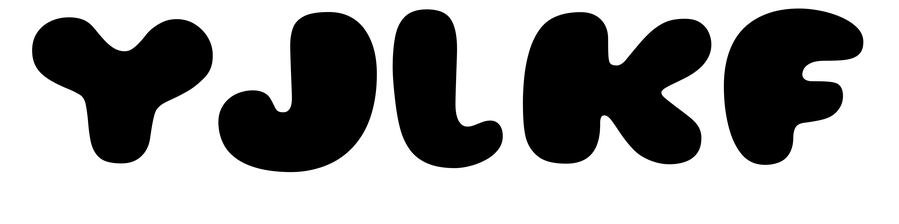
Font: Gluten_Black